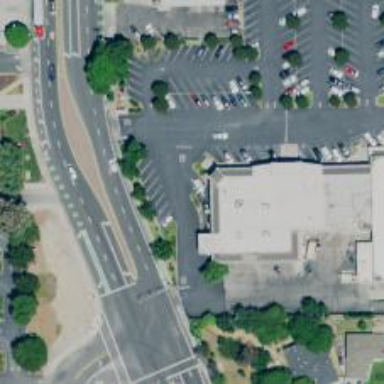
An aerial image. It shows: Drive-thru entrance marked on the road.